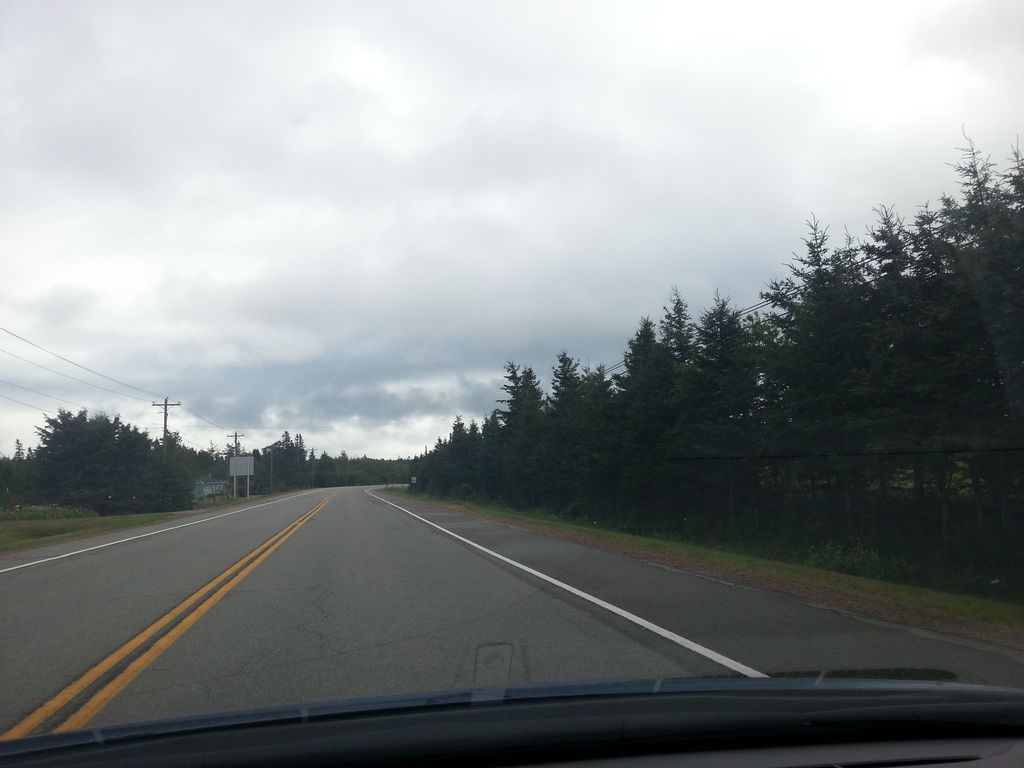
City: charlottetown